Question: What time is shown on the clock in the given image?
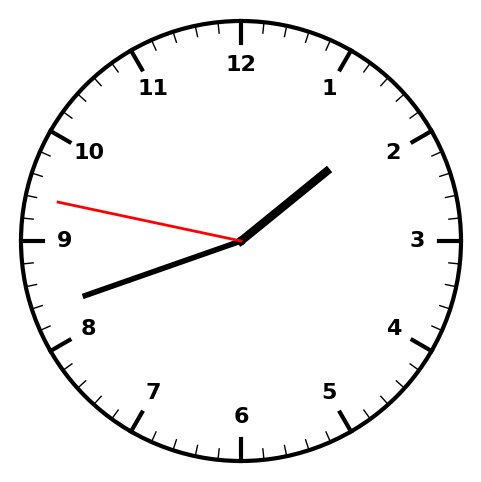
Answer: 01:41:47